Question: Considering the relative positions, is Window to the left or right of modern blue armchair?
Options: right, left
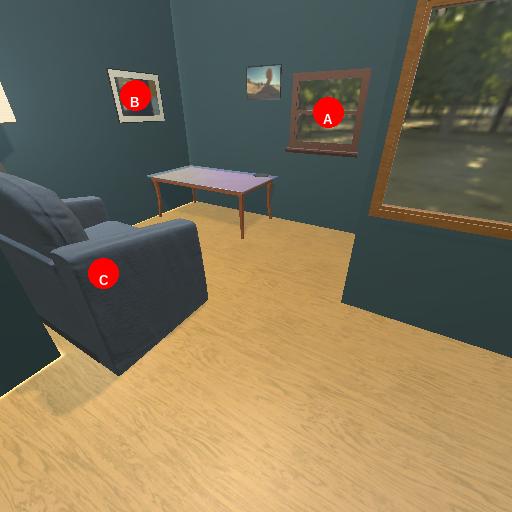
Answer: right